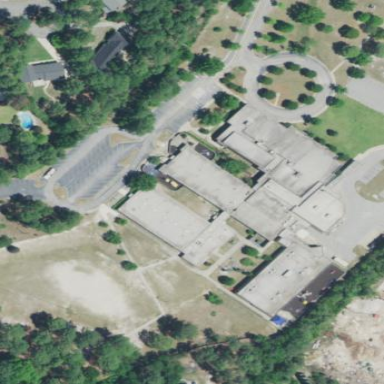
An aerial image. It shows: School building.